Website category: university
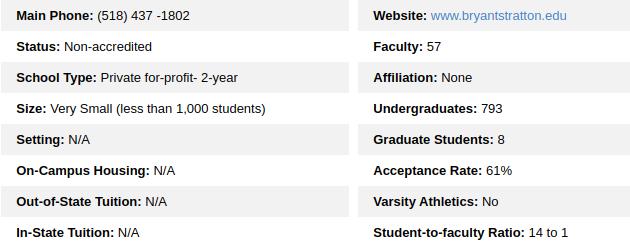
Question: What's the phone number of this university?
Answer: (518) 437 -1802

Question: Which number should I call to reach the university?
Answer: (518) 437 -1802

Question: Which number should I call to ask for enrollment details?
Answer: (518) 437 -1802

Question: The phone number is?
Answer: (518) 437 -1802

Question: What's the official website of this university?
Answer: www.bryantstratton.edu

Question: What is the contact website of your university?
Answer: www.bryantstratton.edu

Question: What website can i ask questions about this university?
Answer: www.bryantstratton.edu

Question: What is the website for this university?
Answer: www.bryantstratton.edu

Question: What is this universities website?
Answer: www.bryantstratton.edu

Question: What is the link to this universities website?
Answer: www.bryantstratton.edu

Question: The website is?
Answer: www.bryantstratton.edu

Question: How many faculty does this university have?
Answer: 57

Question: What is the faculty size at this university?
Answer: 57

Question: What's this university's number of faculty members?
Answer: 57

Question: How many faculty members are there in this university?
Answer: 57

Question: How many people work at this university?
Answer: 57

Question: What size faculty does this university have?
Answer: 57

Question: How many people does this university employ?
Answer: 57

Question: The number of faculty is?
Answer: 57

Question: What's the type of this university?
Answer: Private for-profit- 2-year

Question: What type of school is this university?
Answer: Private for-profit- 2-year

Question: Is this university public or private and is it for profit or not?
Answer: Private for-profit- 2-year

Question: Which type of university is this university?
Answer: Private for-profit- 2-year

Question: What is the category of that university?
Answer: Private for-profit- 2-year

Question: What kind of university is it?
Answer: Private for-profit- 2-year

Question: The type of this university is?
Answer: Private for-profit- 2-year

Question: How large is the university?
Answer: Very Small (less than 1,000 students)

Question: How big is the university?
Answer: Very Small (less than 1,000 students)

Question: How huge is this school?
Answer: Very Small (less than 1,000 students)

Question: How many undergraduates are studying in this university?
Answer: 793

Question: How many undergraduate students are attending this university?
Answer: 793

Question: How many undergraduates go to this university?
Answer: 793

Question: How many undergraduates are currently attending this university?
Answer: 793

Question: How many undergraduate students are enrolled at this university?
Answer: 793

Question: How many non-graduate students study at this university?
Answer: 793

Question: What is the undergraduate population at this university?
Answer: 793

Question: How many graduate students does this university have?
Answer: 8

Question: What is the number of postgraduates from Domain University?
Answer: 8

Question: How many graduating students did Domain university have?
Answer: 8

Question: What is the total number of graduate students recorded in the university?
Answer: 8

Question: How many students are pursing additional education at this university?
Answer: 8

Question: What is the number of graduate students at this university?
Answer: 8

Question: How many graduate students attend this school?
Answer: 8

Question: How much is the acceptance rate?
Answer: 61%

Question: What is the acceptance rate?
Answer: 61%

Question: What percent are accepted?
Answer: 61%

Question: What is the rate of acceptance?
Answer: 61%

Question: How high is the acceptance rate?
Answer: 61%

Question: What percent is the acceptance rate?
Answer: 61%

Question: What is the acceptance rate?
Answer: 61%

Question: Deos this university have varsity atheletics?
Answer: No

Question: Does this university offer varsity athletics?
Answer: No

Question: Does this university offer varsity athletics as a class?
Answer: No

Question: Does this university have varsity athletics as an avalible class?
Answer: No

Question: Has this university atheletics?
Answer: No

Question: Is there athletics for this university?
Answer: No

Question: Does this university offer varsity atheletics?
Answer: No

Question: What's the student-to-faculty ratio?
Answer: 14 to 1

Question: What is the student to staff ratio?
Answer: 14 to 1

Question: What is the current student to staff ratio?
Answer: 14 to 1

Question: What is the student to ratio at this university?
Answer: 14 to 1

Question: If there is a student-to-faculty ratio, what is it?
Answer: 14 to 1

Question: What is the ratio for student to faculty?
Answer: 14 to 1

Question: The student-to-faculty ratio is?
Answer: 14 to 1